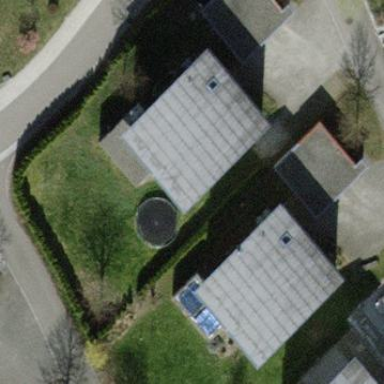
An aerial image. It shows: Detached building.